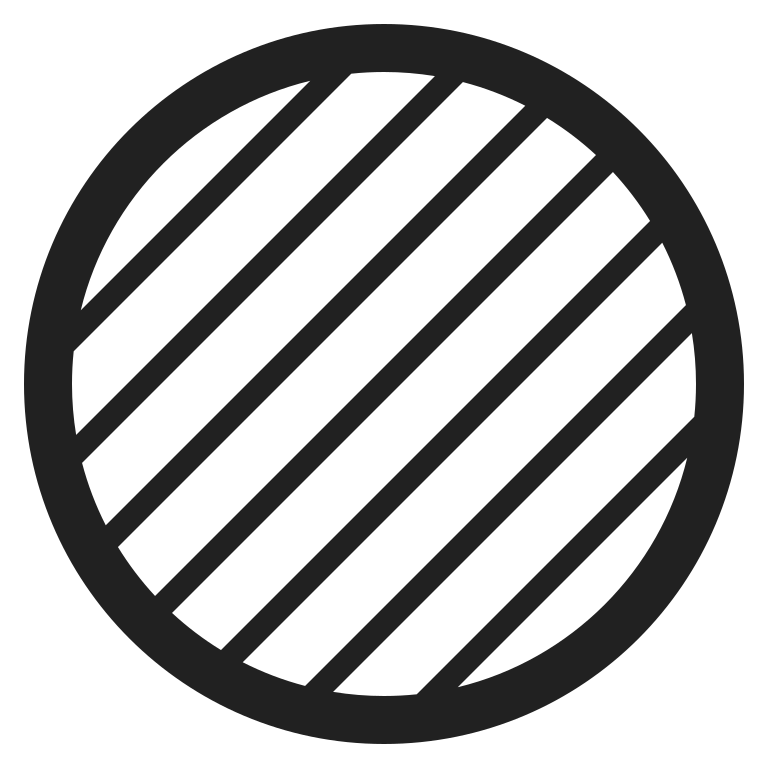
orange circle high contrast